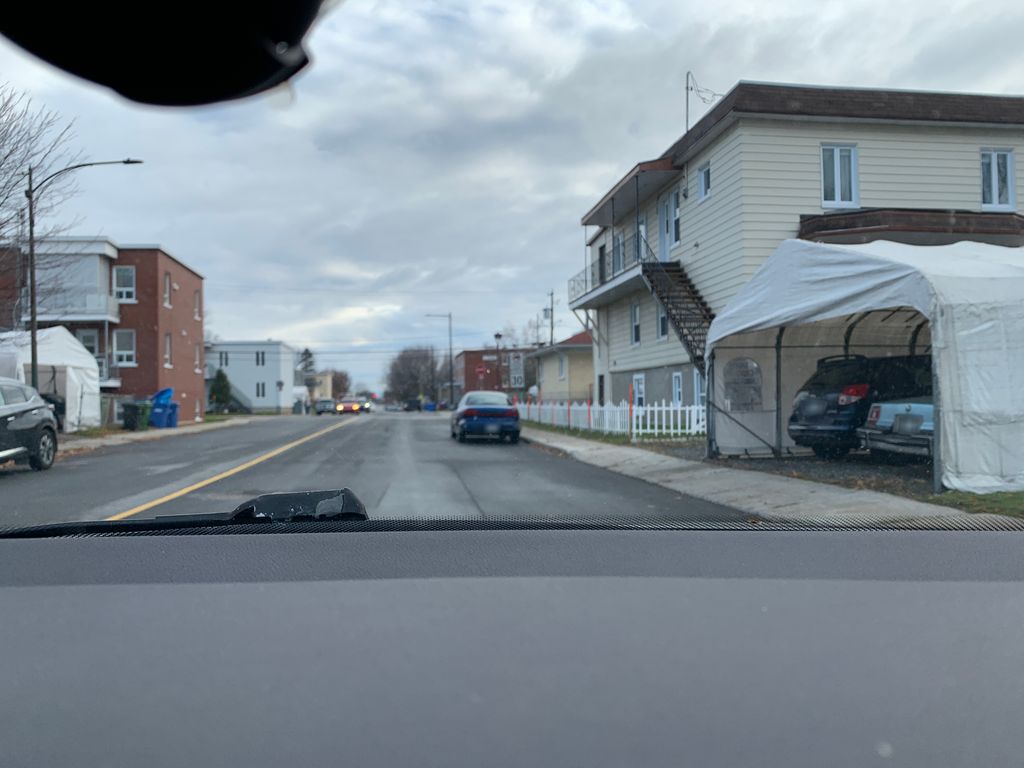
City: quebec_city